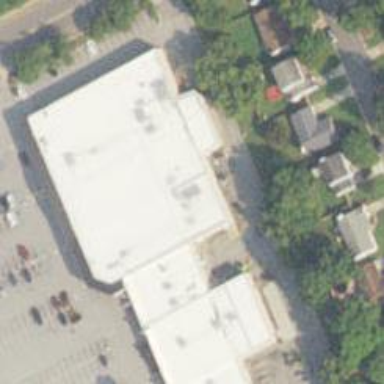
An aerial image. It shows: Retail building housing supermarket.